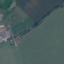
Land use / land cover: Pasture